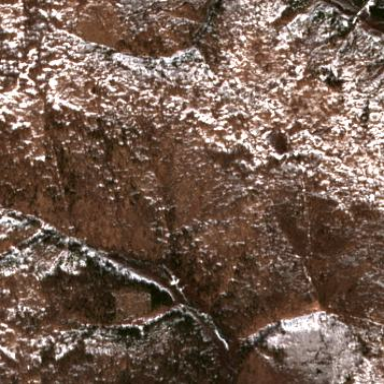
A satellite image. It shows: Natural area of fell.